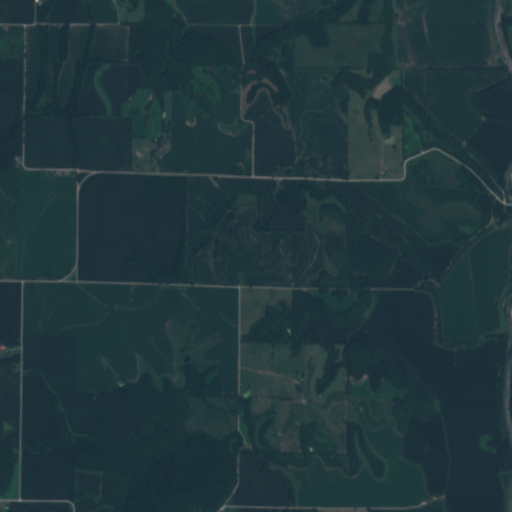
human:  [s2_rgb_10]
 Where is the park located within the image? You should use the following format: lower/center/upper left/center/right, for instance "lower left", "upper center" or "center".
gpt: The park is located in the upper left of the image.
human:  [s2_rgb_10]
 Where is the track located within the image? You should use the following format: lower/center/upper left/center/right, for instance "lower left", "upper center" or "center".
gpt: There is no track in the image.